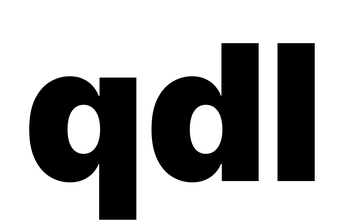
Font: Inter_Black